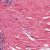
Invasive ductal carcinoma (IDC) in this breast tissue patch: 0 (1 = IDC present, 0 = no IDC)